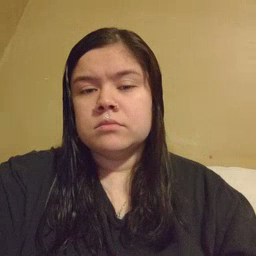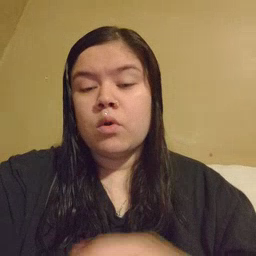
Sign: hate